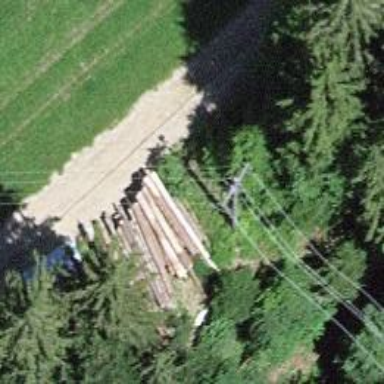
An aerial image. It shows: Minor power line.